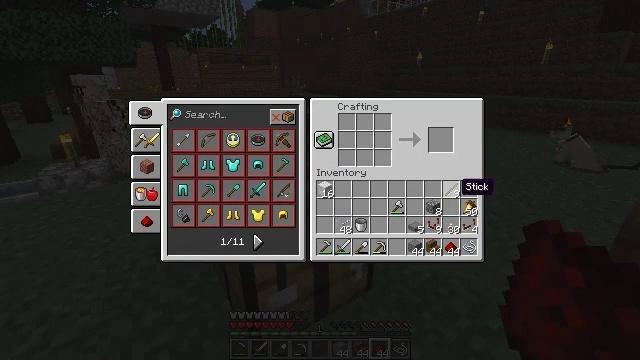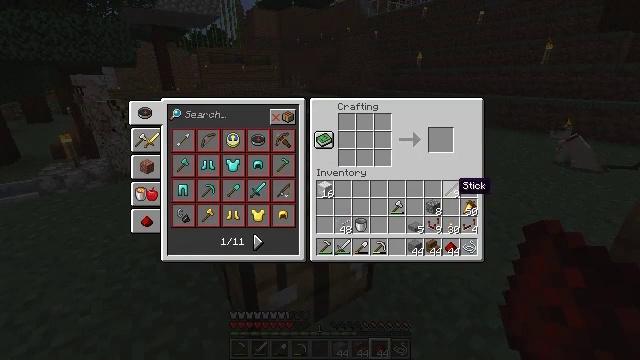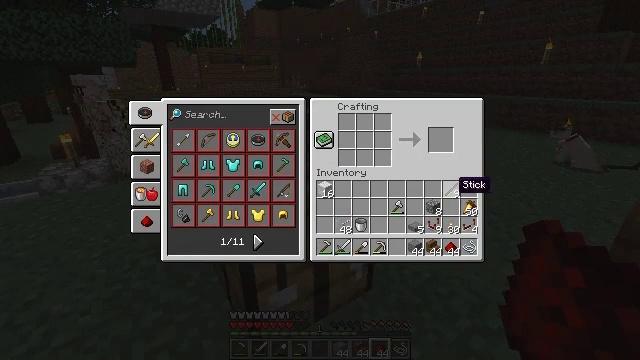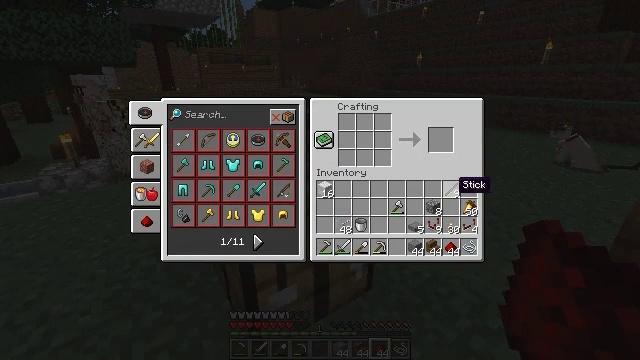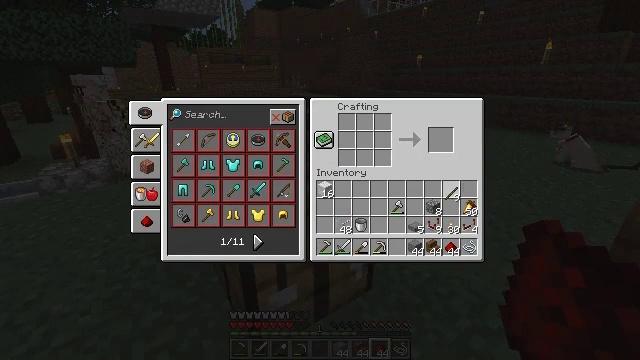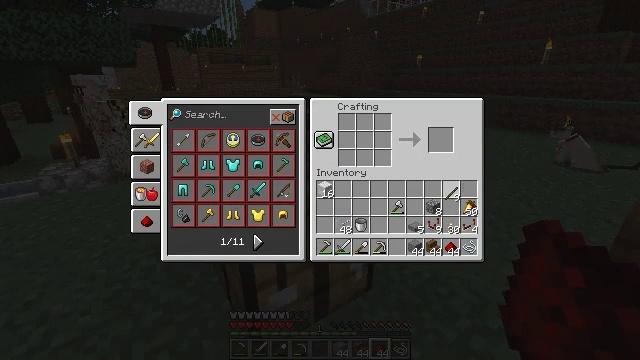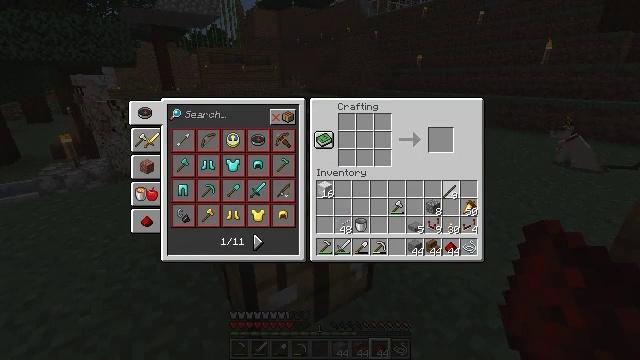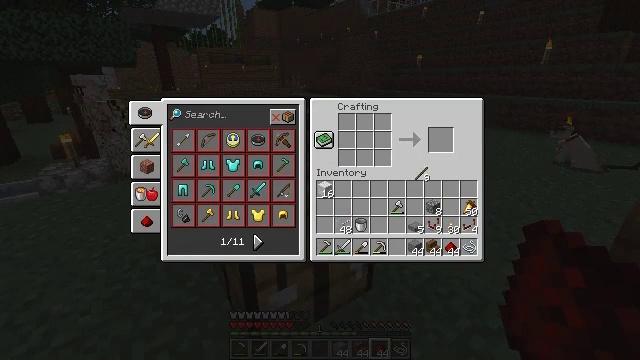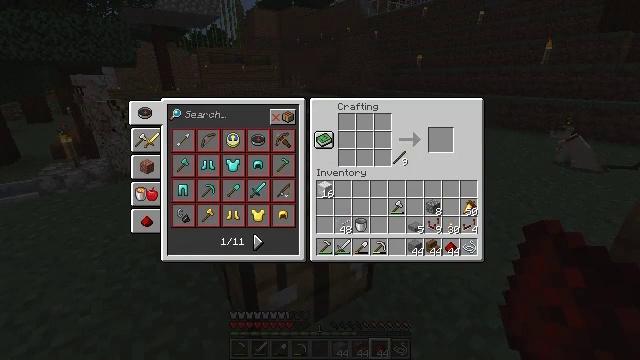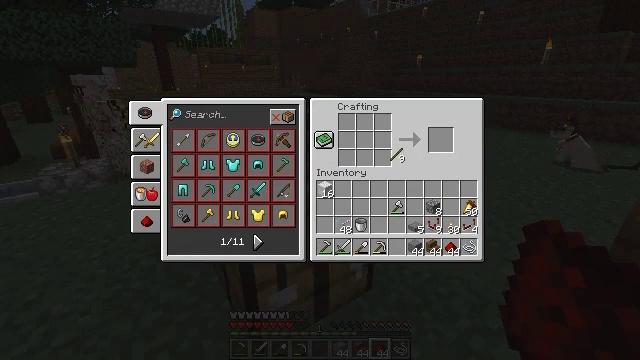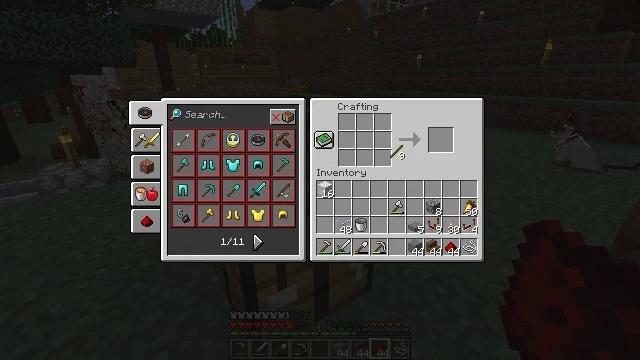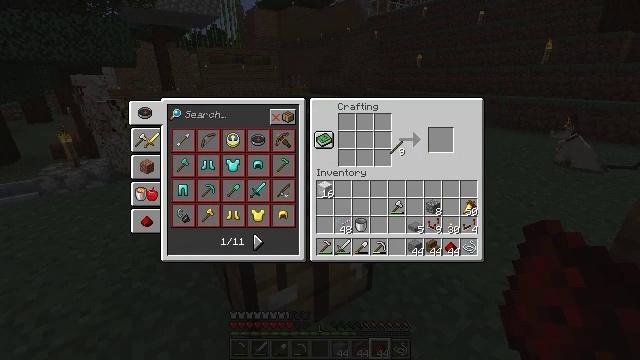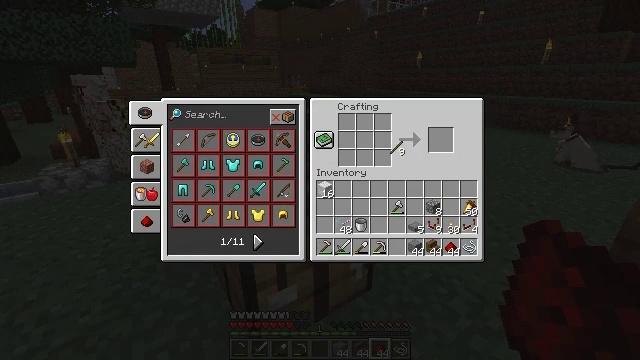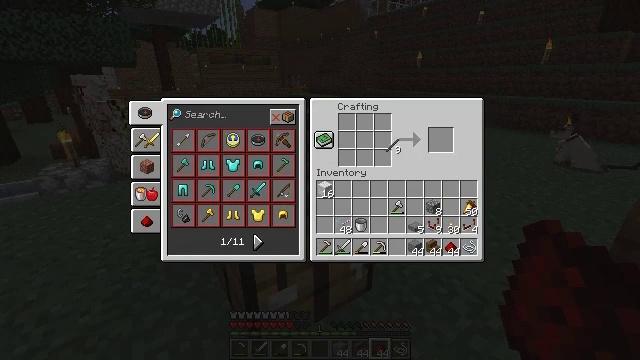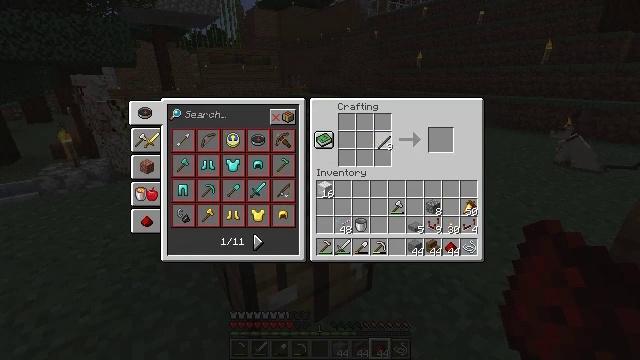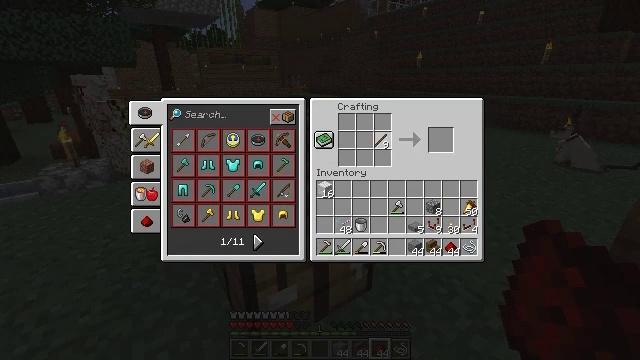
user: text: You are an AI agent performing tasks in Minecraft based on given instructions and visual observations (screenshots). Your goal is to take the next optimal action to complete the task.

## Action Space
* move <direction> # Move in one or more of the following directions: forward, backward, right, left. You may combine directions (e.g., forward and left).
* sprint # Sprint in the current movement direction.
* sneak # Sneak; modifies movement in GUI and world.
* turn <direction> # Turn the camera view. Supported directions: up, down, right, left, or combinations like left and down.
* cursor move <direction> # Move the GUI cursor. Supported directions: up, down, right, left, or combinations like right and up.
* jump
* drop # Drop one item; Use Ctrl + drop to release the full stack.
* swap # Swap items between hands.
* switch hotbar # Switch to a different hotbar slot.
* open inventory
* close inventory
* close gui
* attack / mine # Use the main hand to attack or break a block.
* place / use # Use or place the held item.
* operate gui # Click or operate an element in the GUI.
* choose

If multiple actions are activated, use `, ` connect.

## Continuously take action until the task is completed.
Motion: motion action
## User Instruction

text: Create a lever with crafting resources.
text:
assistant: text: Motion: no_op
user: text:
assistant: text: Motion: no_op
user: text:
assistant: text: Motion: no_op
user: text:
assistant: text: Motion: attack / mine
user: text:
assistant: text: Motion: attack / mine
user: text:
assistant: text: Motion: attack / mine
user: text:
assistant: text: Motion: turn left and up
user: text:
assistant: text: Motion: turn left and up
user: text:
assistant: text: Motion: no_op
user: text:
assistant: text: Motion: no_op
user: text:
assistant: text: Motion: no_op
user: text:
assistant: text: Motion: no_op
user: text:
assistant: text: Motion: no_op
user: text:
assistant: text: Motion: turn left
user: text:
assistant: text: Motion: no_op
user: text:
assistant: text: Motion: no_op
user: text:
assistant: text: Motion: no_op
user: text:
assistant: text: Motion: no_op
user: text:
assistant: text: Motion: no_op
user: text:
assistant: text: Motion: attack / mine
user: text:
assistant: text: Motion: attack / mine
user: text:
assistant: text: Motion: attack / mine
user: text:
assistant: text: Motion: no_op
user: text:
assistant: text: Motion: no_op
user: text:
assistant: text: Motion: no_op
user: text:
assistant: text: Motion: no_op
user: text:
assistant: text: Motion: no_op
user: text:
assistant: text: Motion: no_op
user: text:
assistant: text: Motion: turn down
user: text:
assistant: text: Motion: turn right and down